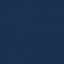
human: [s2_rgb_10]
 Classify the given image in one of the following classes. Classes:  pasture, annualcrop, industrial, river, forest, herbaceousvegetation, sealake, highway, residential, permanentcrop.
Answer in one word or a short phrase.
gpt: SeaLake